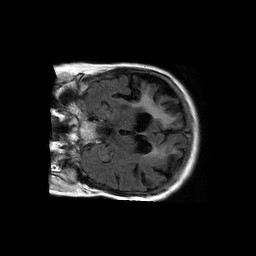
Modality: FLAIR
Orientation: coronal
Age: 61
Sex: female
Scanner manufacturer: philips
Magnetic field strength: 1.5 T
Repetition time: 6 s
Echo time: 0.12 s